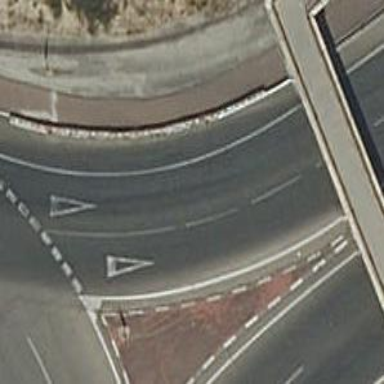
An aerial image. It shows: Road with "give way" sign.